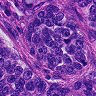
Metastatic tissue present: yes